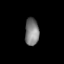
Tissue: lung
Cell type: Endothelial cells
Senescence score: 0.5488
Nuclear area (px): 374
Mean DAPI intensity: 126.34